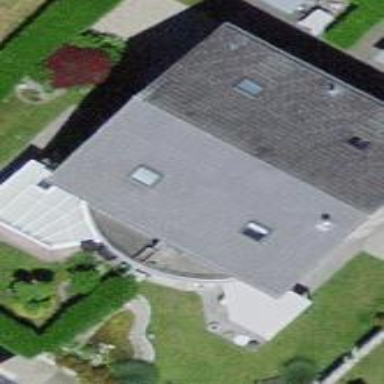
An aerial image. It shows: Terrace building.